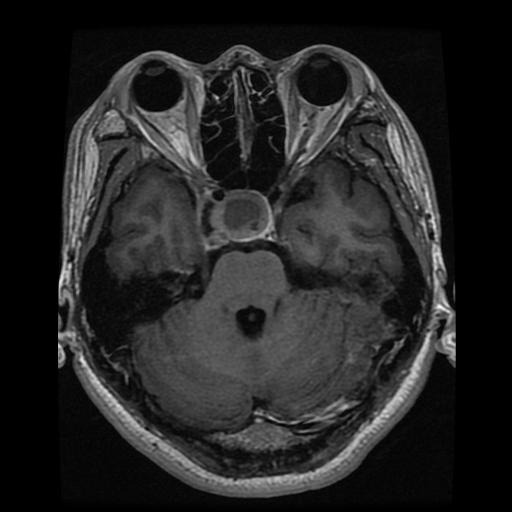
Label: pituitary